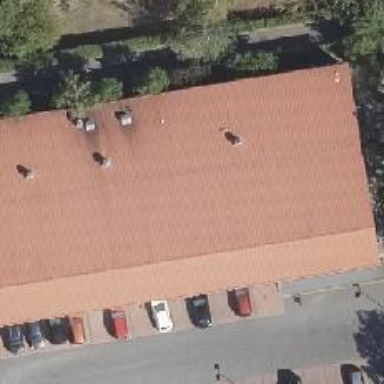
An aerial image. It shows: Bakery.